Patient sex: F
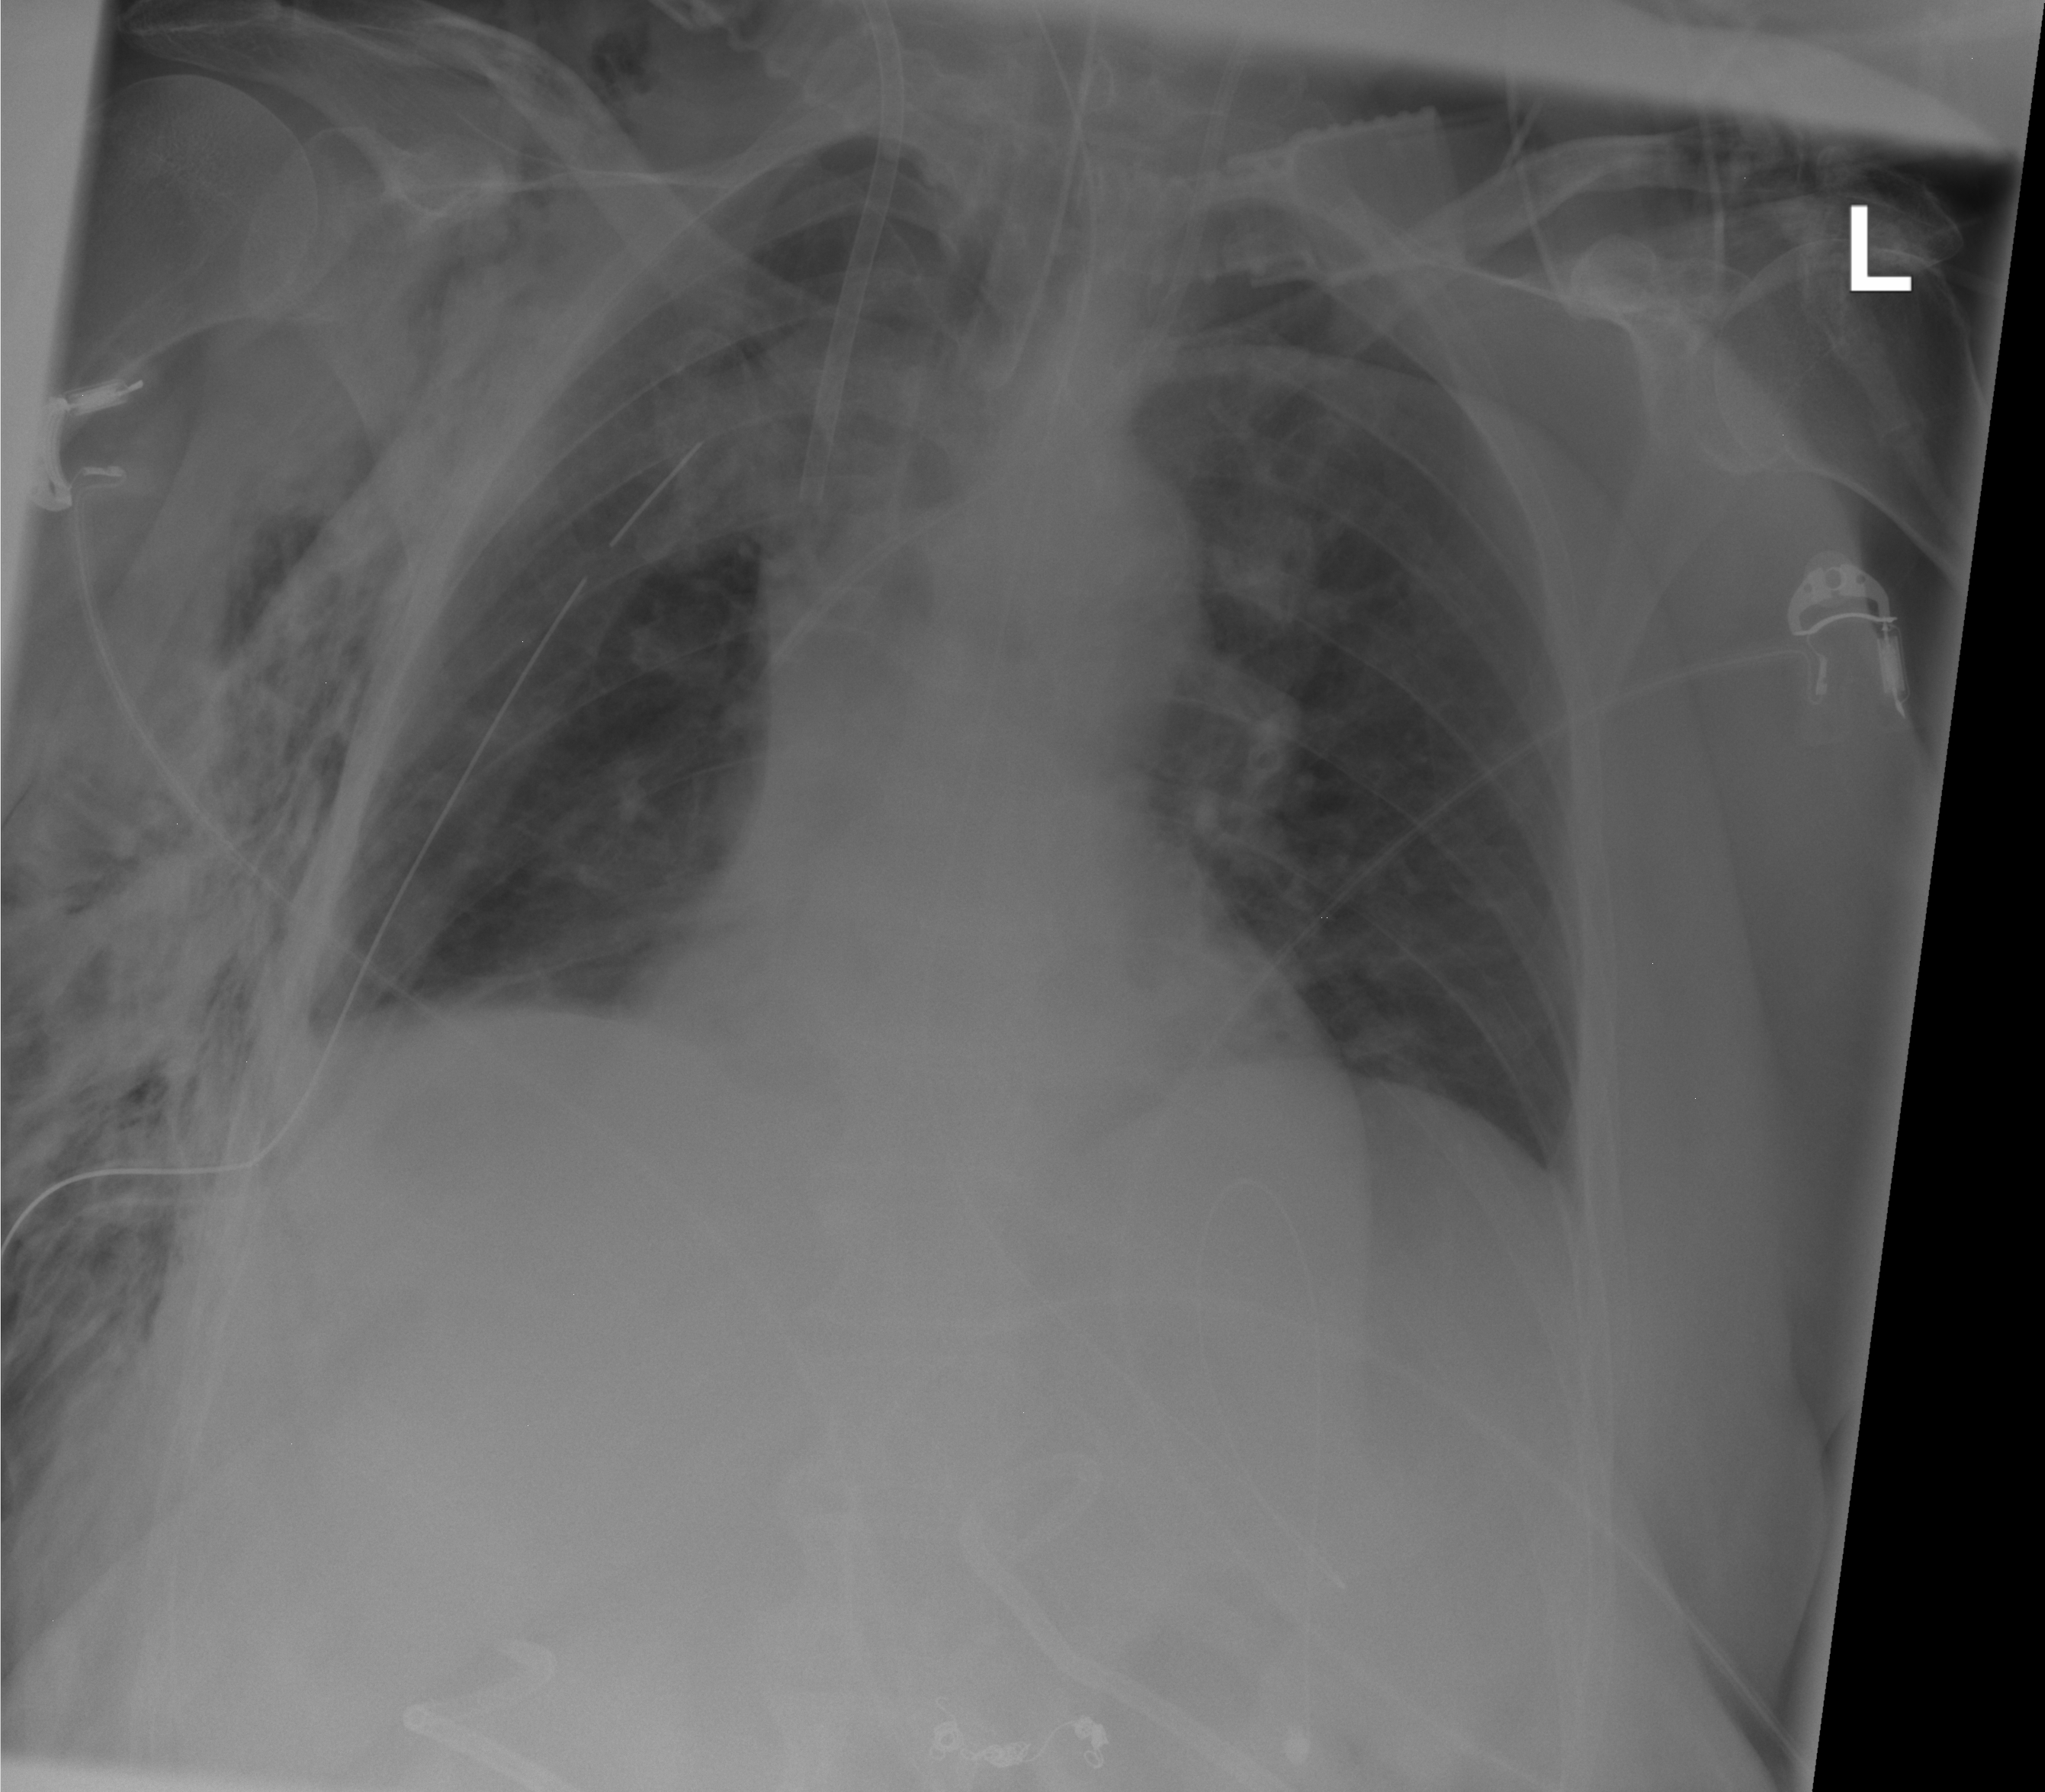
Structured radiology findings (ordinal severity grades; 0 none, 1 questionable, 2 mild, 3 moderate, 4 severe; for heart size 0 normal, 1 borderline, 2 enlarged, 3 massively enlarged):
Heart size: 0
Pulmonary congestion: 2
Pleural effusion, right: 0
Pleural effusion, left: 0
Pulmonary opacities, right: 2
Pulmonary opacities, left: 0
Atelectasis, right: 2
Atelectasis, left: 0